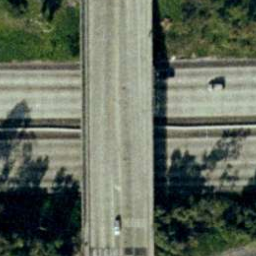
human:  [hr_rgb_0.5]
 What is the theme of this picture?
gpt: overpass